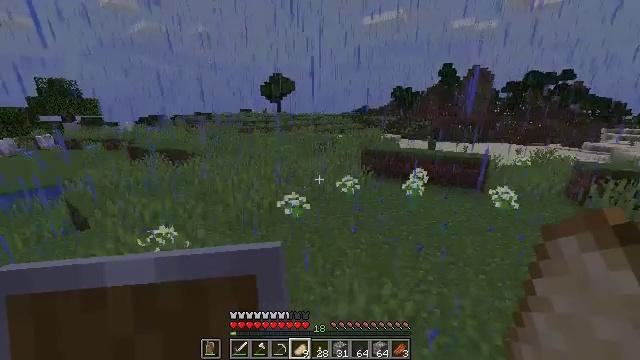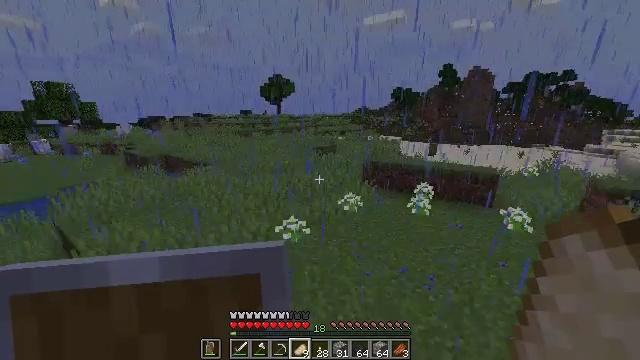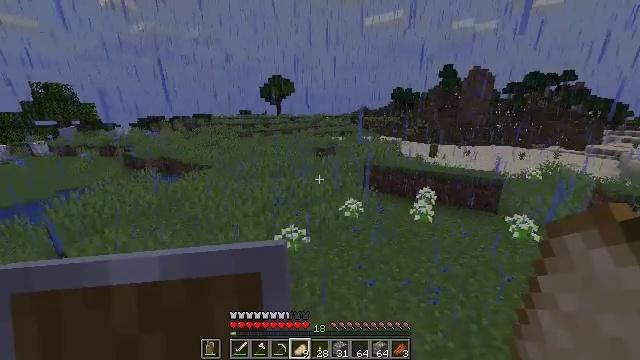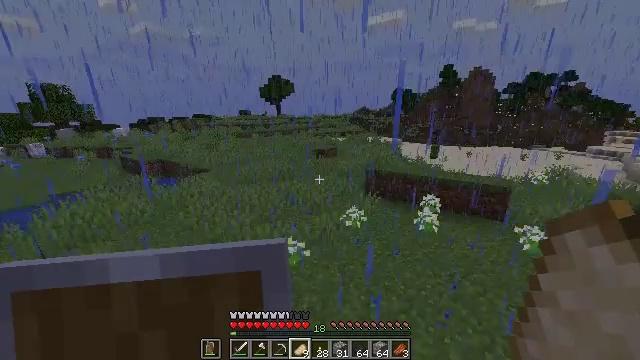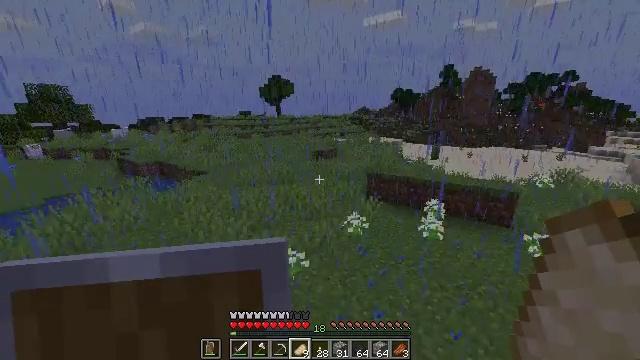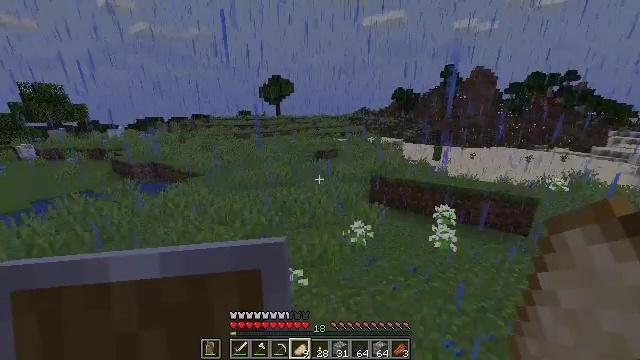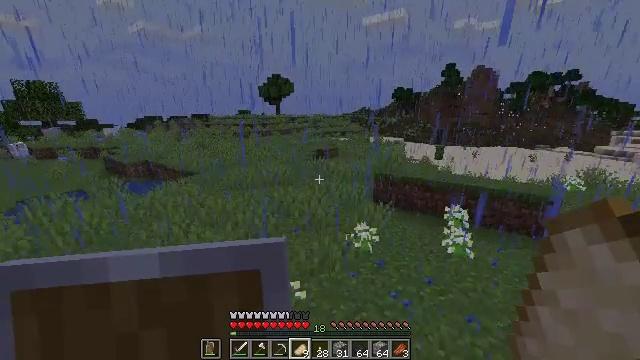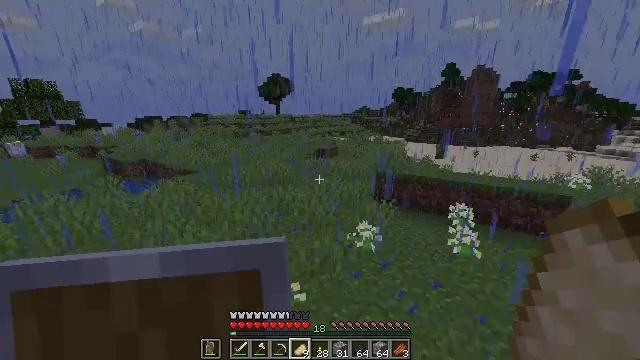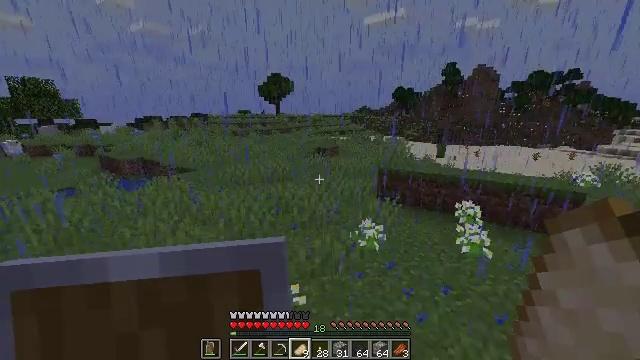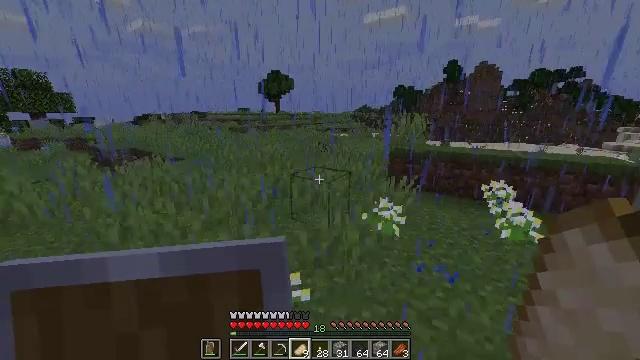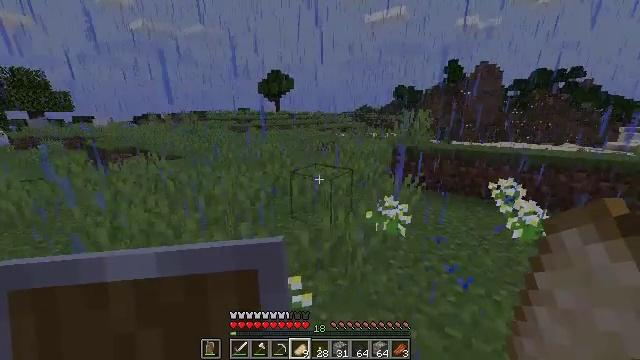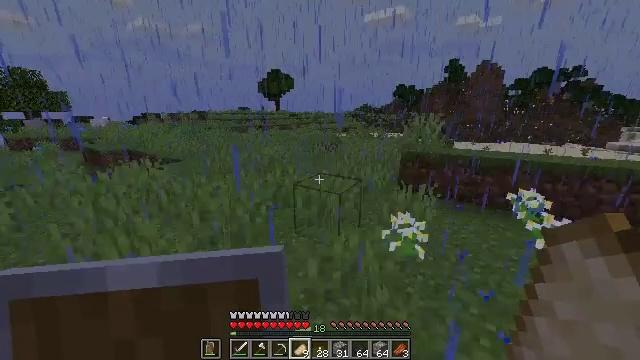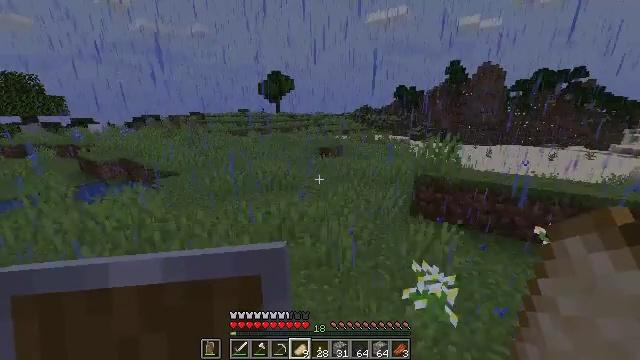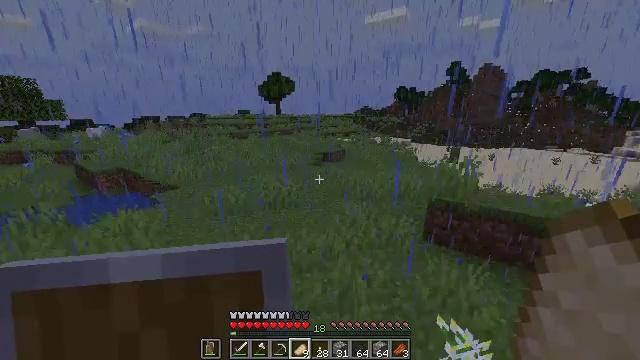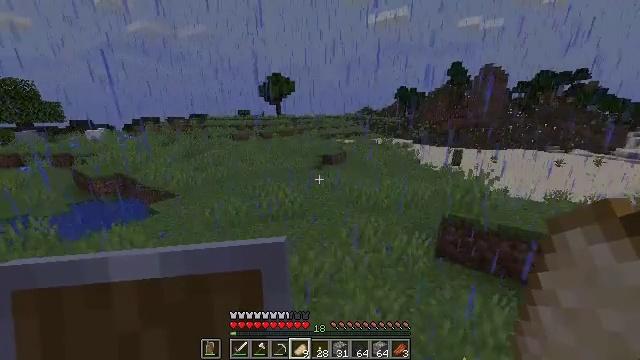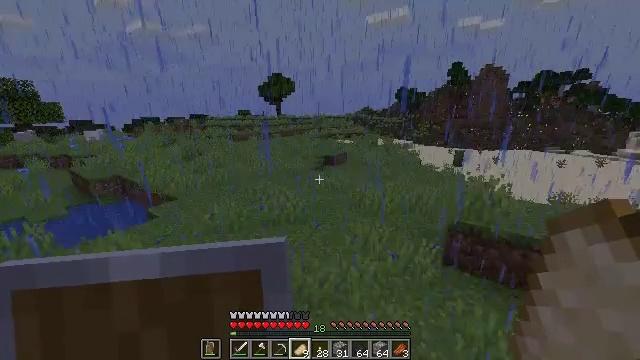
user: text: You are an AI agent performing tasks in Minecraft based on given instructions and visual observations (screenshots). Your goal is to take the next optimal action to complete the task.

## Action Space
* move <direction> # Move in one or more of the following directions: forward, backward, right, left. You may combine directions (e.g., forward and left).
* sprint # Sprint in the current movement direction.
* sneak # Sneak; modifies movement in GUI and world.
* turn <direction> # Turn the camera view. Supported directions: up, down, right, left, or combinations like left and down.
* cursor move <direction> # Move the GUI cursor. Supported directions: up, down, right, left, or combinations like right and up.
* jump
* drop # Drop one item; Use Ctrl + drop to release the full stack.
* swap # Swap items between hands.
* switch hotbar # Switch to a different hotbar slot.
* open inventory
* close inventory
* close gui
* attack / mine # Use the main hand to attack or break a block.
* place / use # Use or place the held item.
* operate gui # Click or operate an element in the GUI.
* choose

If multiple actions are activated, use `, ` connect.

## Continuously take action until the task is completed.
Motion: motion action
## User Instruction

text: Remove an apple from the inventory.
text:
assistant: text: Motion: move forward, jump
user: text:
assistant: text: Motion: move forward, jump
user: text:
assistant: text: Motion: move forward, jump
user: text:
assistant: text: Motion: move forward, jump
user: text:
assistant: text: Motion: move forward, jump
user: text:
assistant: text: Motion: move forward, jump
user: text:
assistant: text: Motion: move forward and move left, jump
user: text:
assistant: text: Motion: move forward and move left, jump
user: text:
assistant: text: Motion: move forward and move left, jump
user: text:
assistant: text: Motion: move forward and move left, jump
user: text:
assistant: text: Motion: move forward and move left, jump
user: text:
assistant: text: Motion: move forward and move left, jump
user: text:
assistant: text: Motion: move forward and move left, jump
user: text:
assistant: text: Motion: move forward and move left, jump
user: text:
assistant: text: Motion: move forward and move left, jump
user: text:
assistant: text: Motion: move forward and move left, jump
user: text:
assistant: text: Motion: move forward and move left, jump
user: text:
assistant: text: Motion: move forward and move left, jump
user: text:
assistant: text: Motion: move forward and move left, jump
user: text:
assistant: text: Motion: move forward and move left, jump
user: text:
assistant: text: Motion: move forward and move left, jump
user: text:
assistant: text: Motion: move forward and move left, jump
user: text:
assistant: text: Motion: move forward and move left, jump
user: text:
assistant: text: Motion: move forward and move left, jump
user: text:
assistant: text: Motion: move forward and move left, jump
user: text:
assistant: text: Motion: move forward and move left, jump
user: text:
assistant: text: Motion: move forward, jump
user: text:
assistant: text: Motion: move forward, jump
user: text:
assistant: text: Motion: move forward, jump
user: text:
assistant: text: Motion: move forward, turn left, jump